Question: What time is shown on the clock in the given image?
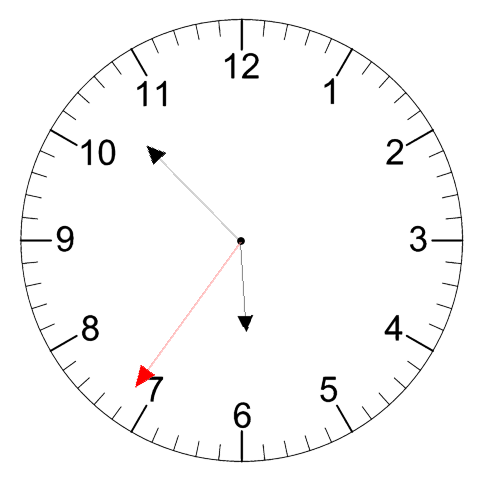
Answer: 05:52:36